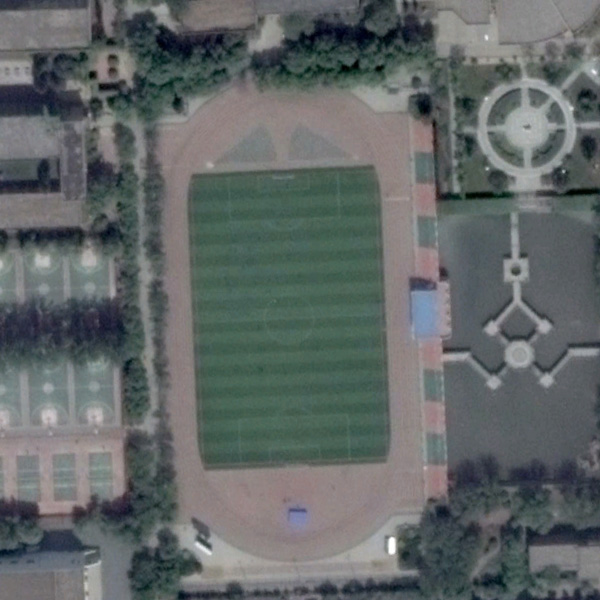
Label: Playground